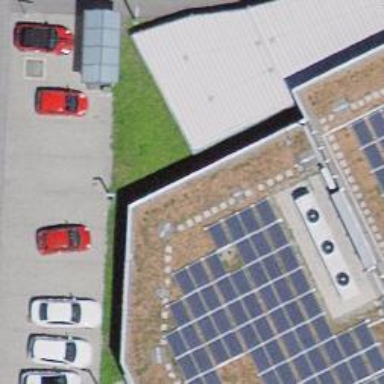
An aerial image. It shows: Parking entrance.